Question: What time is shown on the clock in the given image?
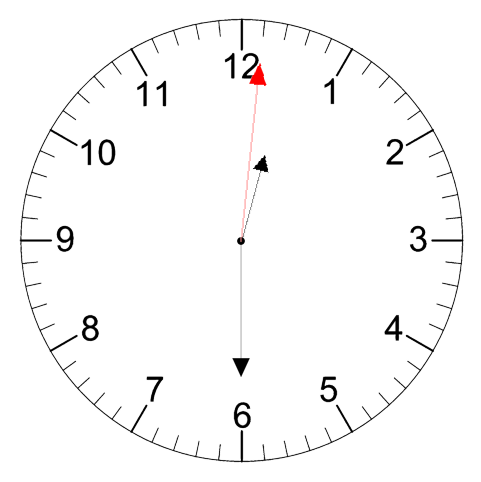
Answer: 12:30:01